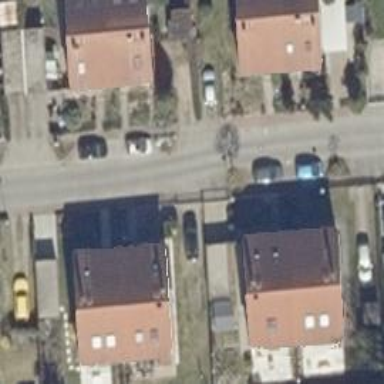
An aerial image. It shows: Residential road with sidewalks on both sides.